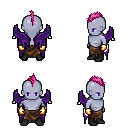
a pixel art fantasy rpg character, male body template, dark elf, purple skin, purple wings, robe skirt, pink mohawk hairstyle, gold gloves, black shoes, four views (front, back, left, right), 2x2 character sprite sheet, small pixel art, hard edges, no anti-aliasing